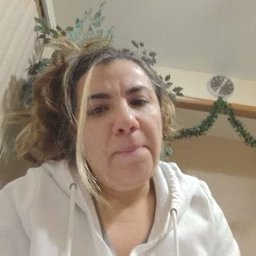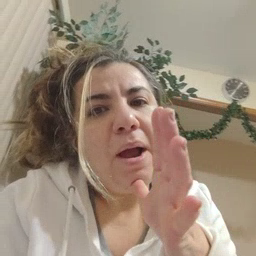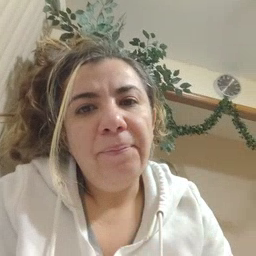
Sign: mom